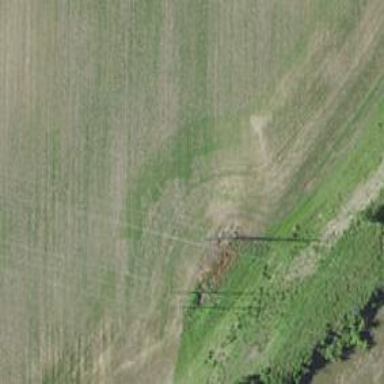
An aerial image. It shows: H-frame designed tower for power lines.